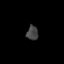
Tissue: lung
Cell type: Others
Senescence score: 0.2037
Nuclear area (px): 160
Mean DAPI intensity: 68.137